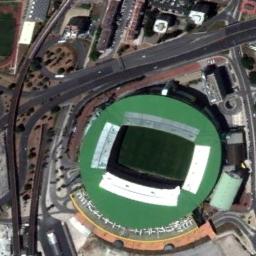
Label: stadium